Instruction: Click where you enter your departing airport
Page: home
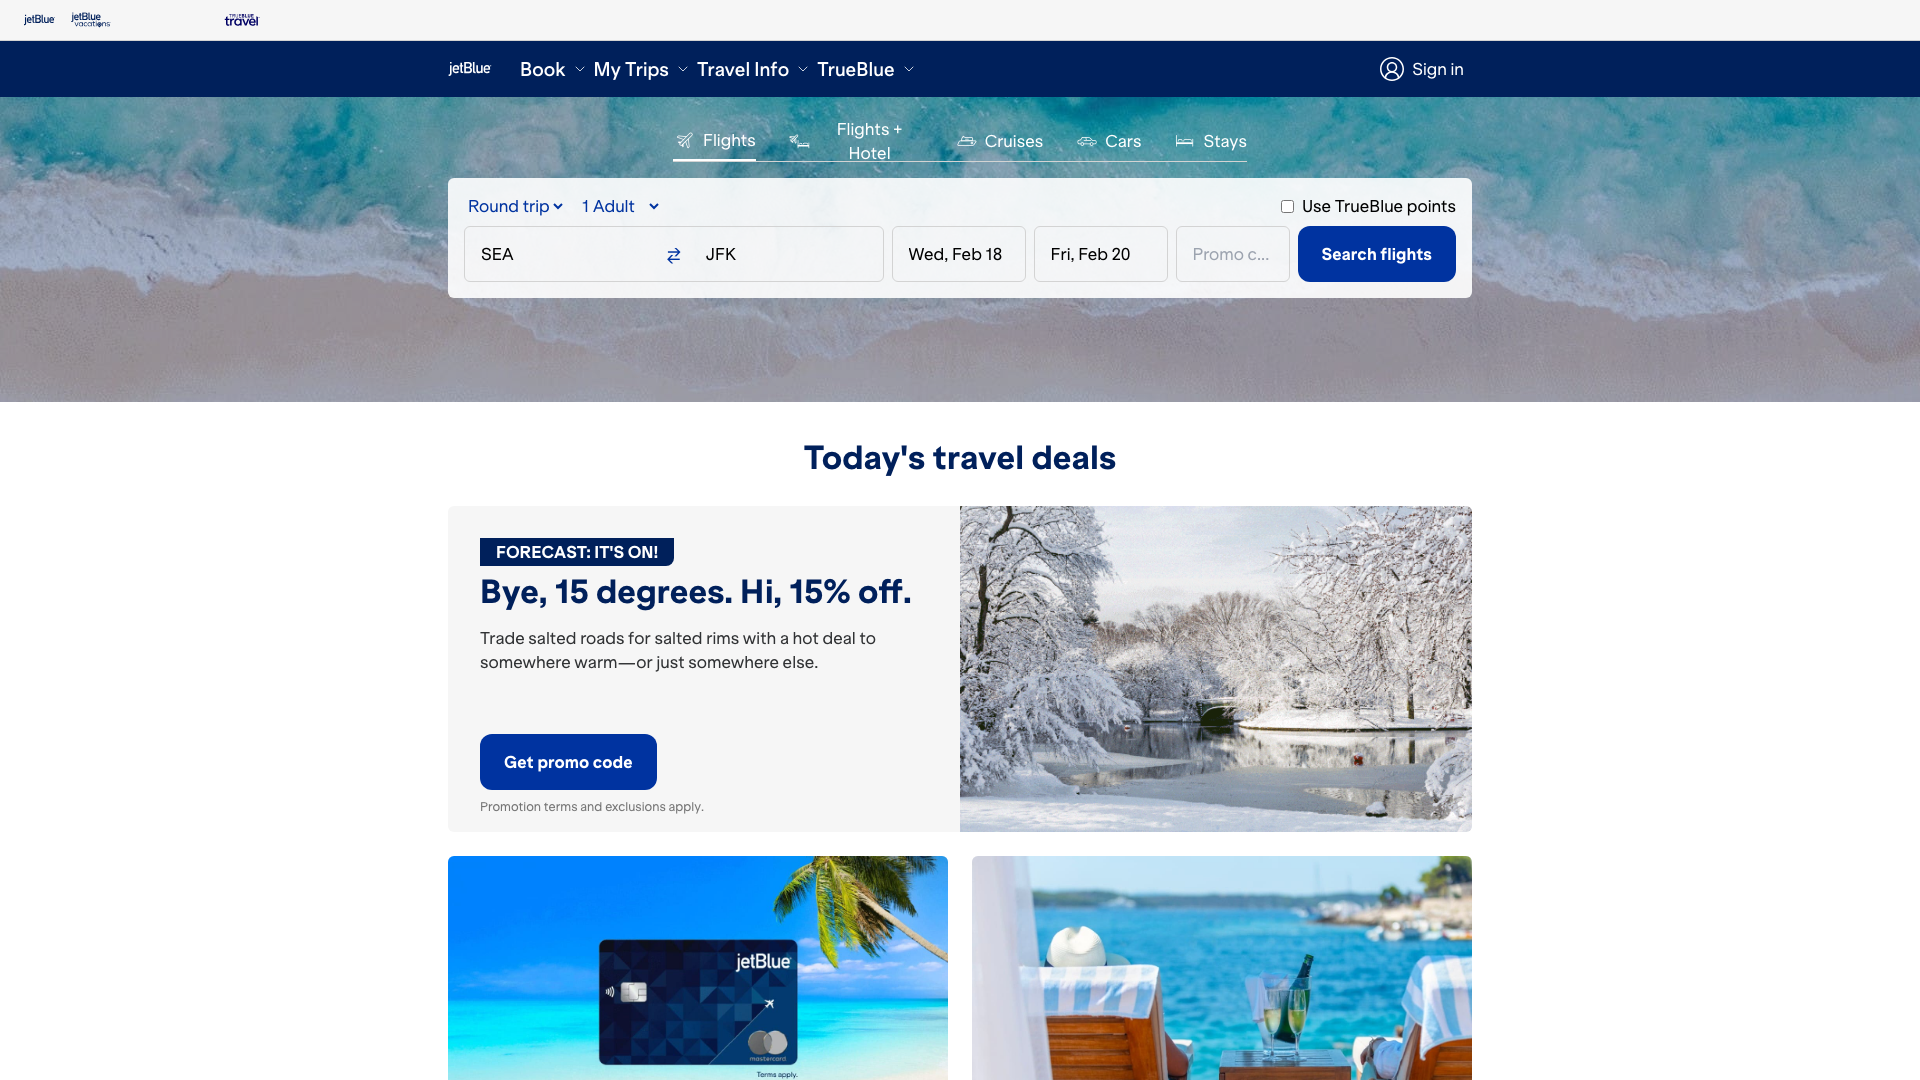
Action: click